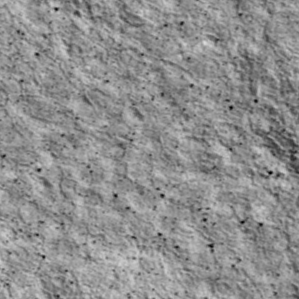
Label: non_frost